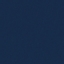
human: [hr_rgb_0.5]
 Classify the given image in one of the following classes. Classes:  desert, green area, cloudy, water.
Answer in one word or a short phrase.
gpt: water